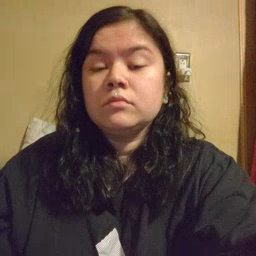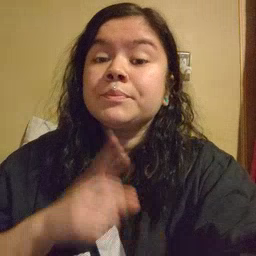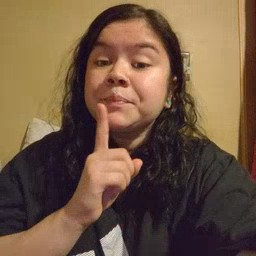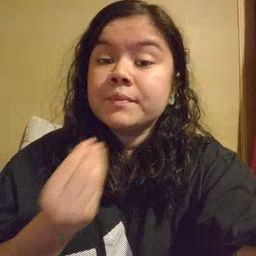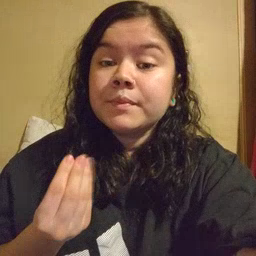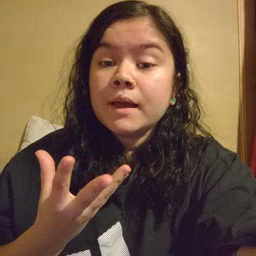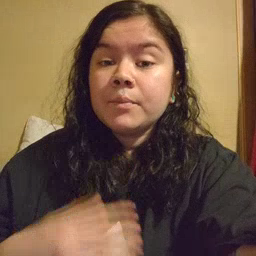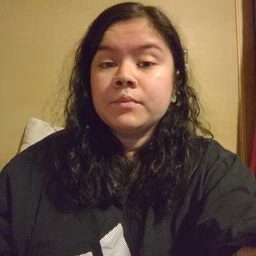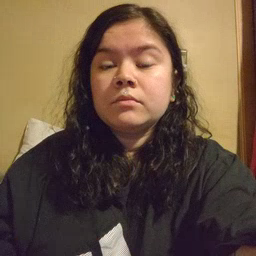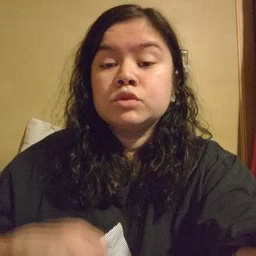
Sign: lamp